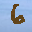
Label: 6